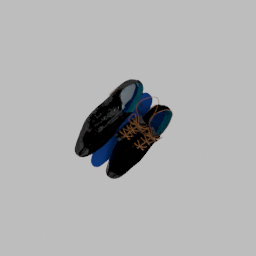
Label: people